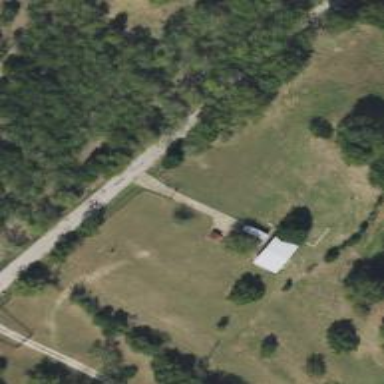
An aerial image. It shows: Driveway.